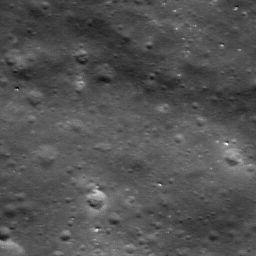
Host type: background_regolith
Lunar coordinates: latitude nan, longitude nan